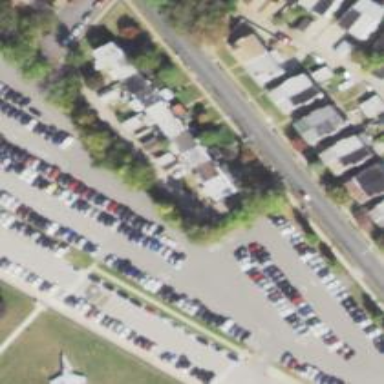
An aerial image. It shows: Alleyway designated as service road.